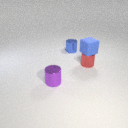
small red metal cylinder to the right of small blue metal cylinder